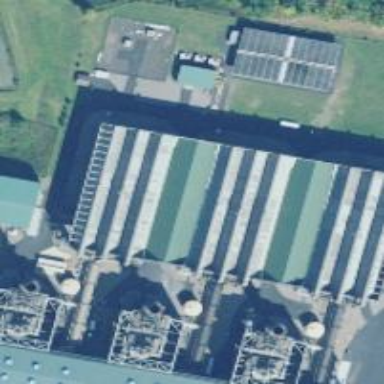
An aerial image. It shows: Industrial building used for cooling purposes.